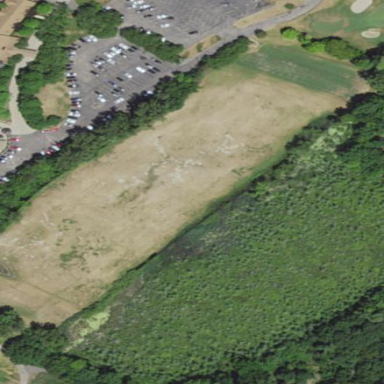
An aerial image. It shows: Rough area on grassy golf course.